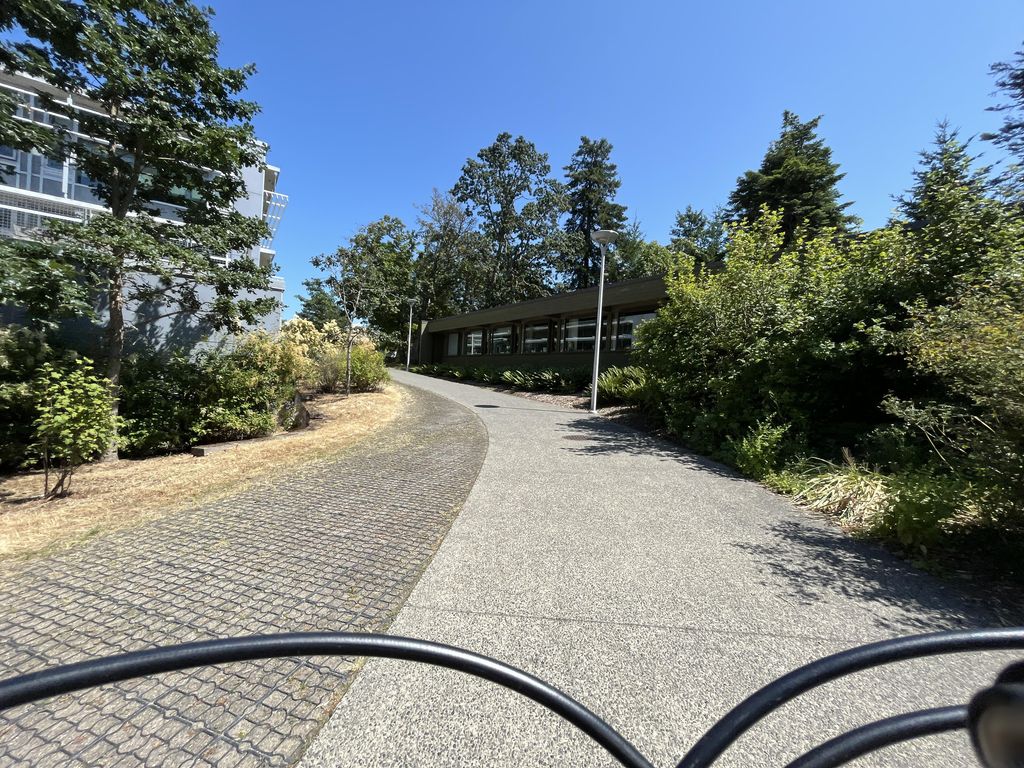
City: victoria